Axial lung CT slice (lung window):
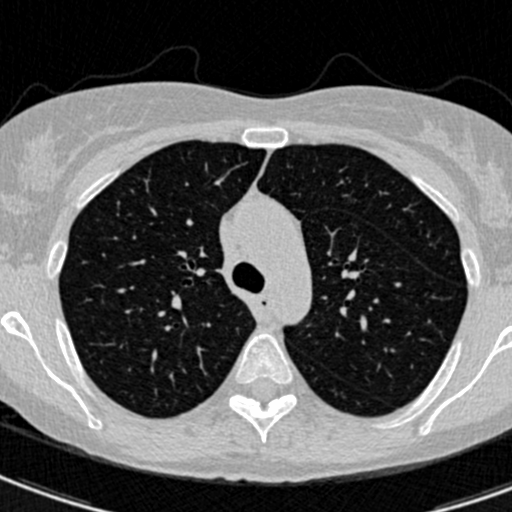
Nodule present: no